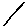
Label: line